Question: I am using Core Data for managing data base into my app.
I can not post the code here, because its too lengthy. But I guess that I can explain my problem in small line of code along with some snap shots.
'''
+(NSArray *)checkusernameandpassword:(NSString *)entityname username:(NSString *)username password:(NSString *)password
{
managedobjectcontext=[Singleton sharedmysingleton].managedobjectcontext;
NSEntityDescription *entity=[NSEntityDescription entityForName:entityname inManagedObjectContext:managedobjectcontext];
NSFetchRequest *request=[[NSFetchRequest alloc] init];
[request setEntity:entity];
NSPredicate *predicates=[NSPredicate predicateWithFormat:[NSString stringWithFormat:@"userName=="%@" AND password=="%@"",username,password]];
[request setPredicate:predicates];
//On Below line, My app frezes and goes into deadlock, this happens randomly while performing
//some data request using Core data
NSArray *arrayofrecord=[managedobjectcontext executeFetchRequest:request error:nil];
return arrayofrecord;
}
'''
I am trying to attach some screen shots of the stack of calls (These I see when I pause my app)

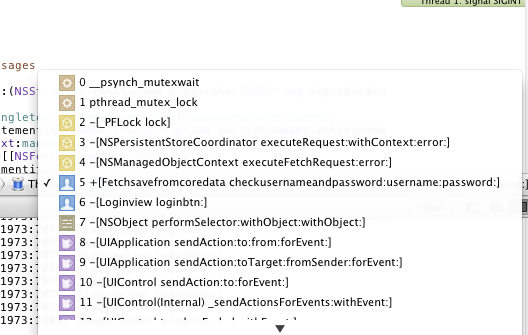
Answer: You have to lock the thread. This problem appears when multiple threads access the same piece of code. But be were not to end up in to a dead lock.
'''
static NSString *fetchRequest = @"fetchRequest";
NSArray *results;
@synchronized (fetchRequest){
managedobjectcontext=[Singleton sharedmysingleton].managedobjectcontext;
NSEntityDescription *entity=[NSEntityDescription entityForName:entityname inManagedObjectContext:managedobjectcontext];
NSFetchRequest *request=[[NSFetchRequest alloc] init];
[request setEntity:entity];
NSPredicate *predicates=[NSPredicate predicateWithFormat:[NSString stringWithFormat:@"userName=="%@" AND password=="%@"",username,password]];
[request setPredicate:predicates];
//On Below line, My app frezes and goes into deadlock, this happens randomly while performing
//some data request using Core data
results = [managedobjectcontext executeFetchRequest:request error:nil];
}
return results;
'''